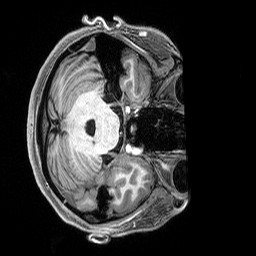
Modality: T1w
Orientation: axial
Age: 24
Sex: female
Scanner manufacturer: siemens
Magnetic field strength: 3 T
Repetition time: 2.8 s
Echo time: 0.00212 s